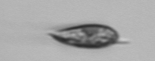
Label: Prorocentrum_triestinum